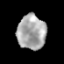
Tissue: prostate
Cell type: T cells
Senescence score: 0.2076
Nuclear area (px): 971
Mean DAPI intensity: 167.786